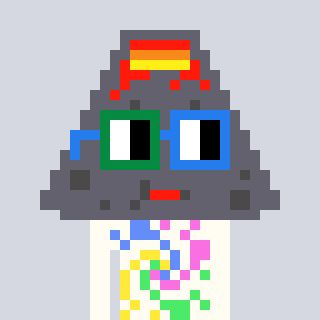
a pixel art character with square green and blue glasses, a volcano-shaped head and a grayscale-colored body on a cool background